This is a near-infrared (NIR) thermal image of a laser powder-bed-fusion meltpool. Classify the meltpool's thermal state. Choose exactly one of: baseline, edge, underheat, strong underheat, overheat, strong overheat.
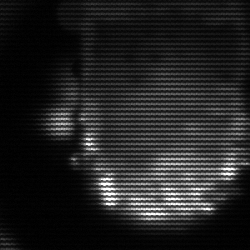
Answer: baseline